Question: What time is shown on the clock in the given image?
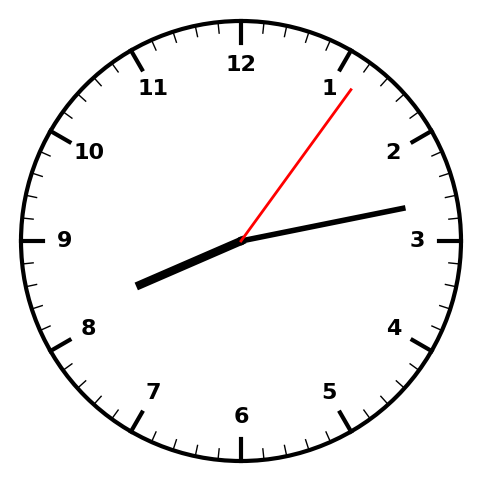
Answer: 08:13:06